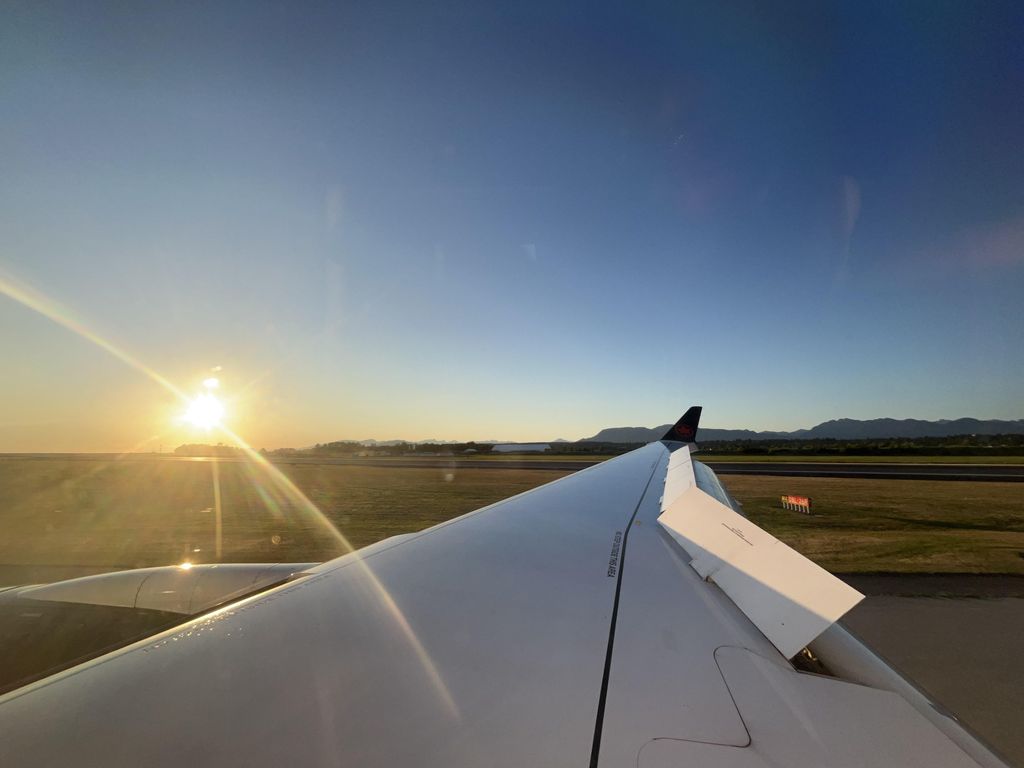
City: vancouver